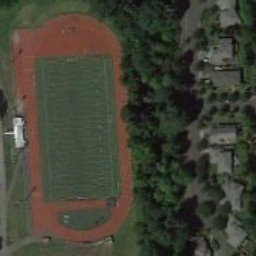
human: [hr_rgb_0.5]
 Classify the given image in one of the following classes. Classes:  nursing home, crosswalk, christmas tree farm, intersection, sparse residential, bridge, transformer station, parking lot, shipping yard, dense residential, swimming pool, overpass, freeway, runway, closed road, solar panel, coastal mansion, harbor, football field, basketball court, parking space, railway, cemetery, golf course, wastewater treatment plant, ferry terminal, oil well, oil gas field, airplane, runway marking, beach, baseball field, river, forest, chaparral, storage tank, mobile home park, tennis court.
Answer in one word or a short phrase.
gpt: football field